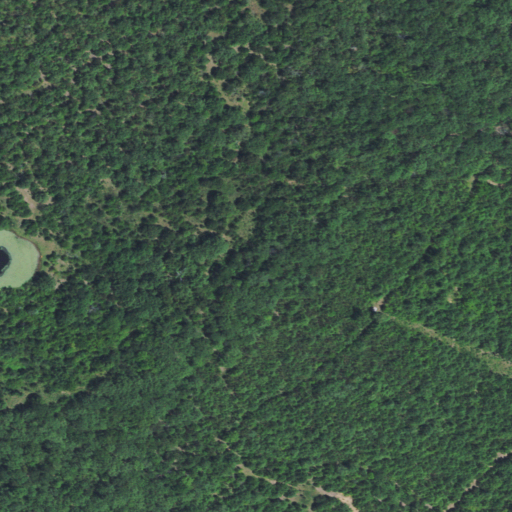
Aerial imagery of mountain in Oklahoma named Wildhorse Mountain containing deciduous forest, grassland, pasture, and shrub